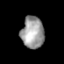
Tissue: prostate
Cell type: T cells
Senescence score: 0.3607
Nuclear area (px): 709
Mean DAPI intensity: 156.732